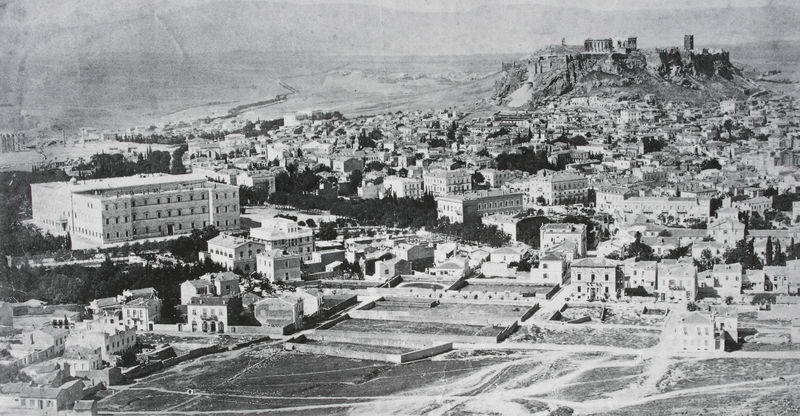
Titel: Das königliche Schloß als Gegenstück zu Akropolis
Künstler: Friedrich von Gärtner
Standort: Athen
Institution: Königliches Schloß von Ludwig I.
Schlagwörter: berg, felsen, himmel, meer, schatten, weiß, bäume, fluss, landschaft, stadt, fenster, grau, licht, schwarz, strasse, säulen, anlage, blick, gebäude, haus, schloss, alt, architektur, ebene, feld, felder, ferne, horizont, häuser, hügel, weite, flach, sonne, wege, anhöhe, aussicht, küste, ansicht, fassade, italien, ort, vedute, fels, gebirge, wüste, dorf, dächer, gelände, berglandschaft, platz, vogelperspektive, querformat, foto, fotografie, luftaufnahme, ortschaft, photographie, stadtansicht, straßen, ruine, antike, burg, kloster, palast, schwarz-weiss, ruinen, pantheon, photo, mauern, lanschaft, götter, griechisch, griechenland, siedlung, etagen, tempel, stockwerke, aufnahme, bauten, athen, akropolis, historisch, sizilien, innenhöfe, paläste, plätze, luftbild, übersicht, hospital, amphitheater, hochhaus, tempelruine, himmmel, ber, landhscaft, tafelberg, gräue, bergsporn, flugperspektive, vorletzte jahrhundertwende, enbene, nekropolis